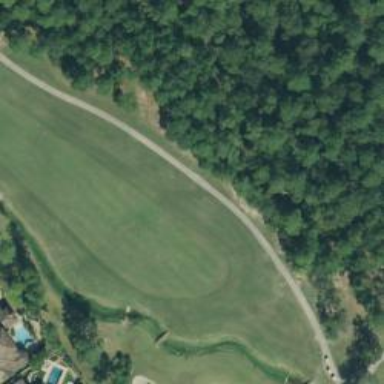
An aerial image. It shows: View of golf hole.